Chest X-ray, PA view. Patient: 47 years old, sex F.
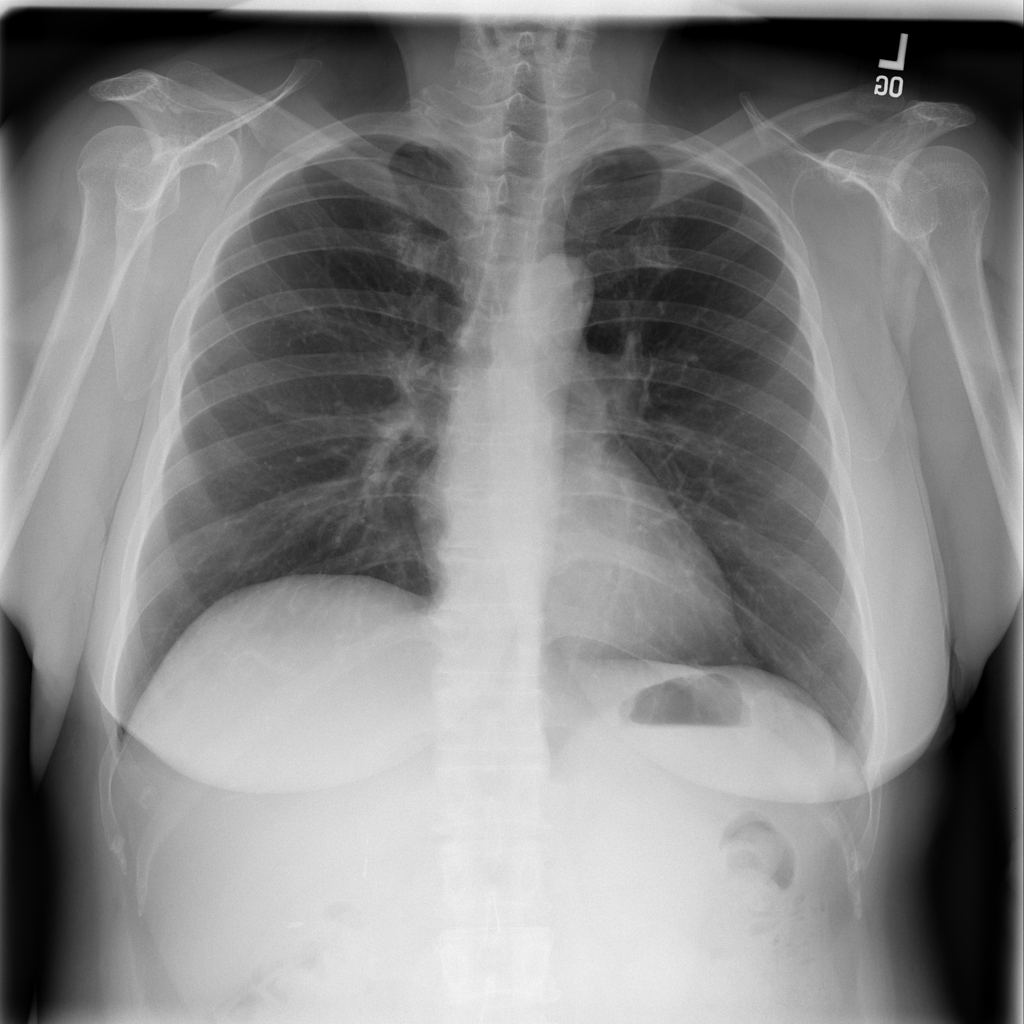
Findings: No Finding